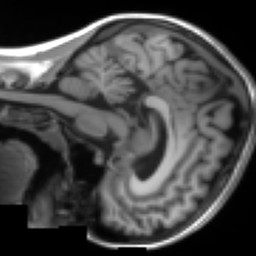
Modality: T1w
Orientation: sagittal